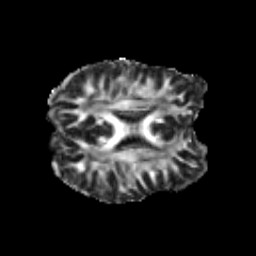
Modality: FA
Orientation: axial
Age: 26
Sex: male
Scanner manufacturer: siemens
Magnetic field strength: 3 T
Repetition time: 3.5 s
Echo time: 0.113 s